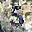
Label: 5